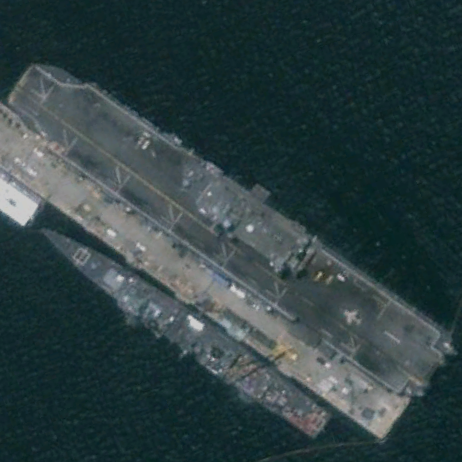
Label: assault